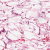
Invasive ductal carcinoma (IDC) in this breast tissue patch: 0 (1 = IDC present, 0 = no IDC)